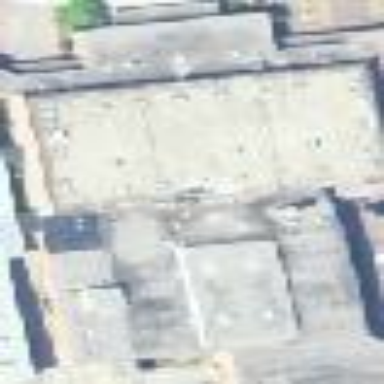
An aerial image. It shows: Fitness center building.